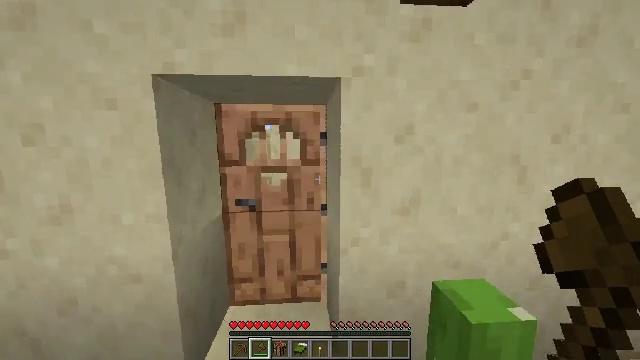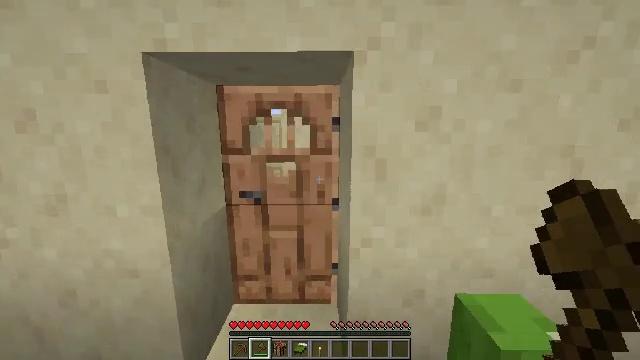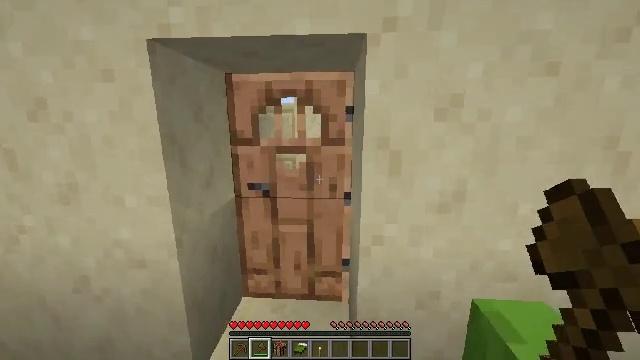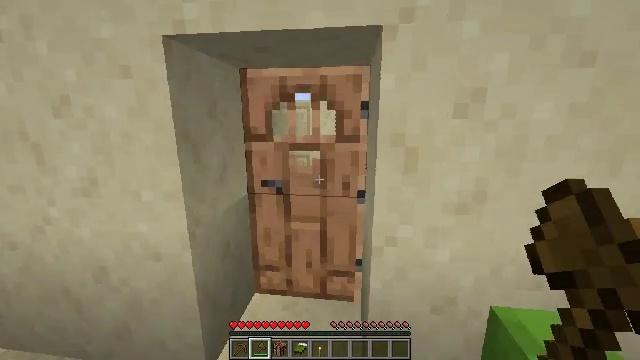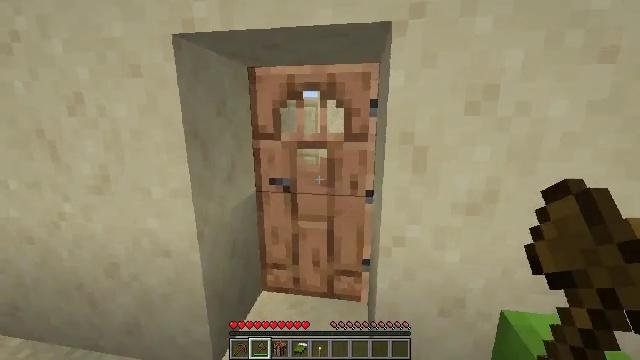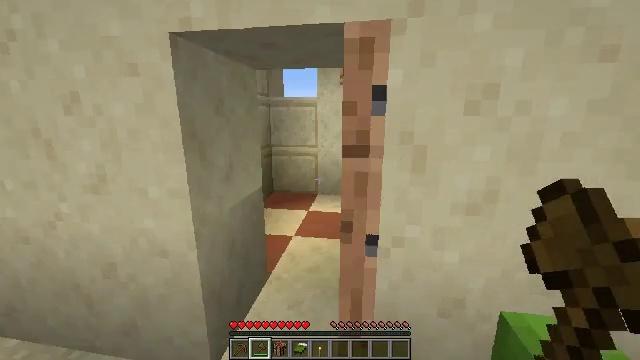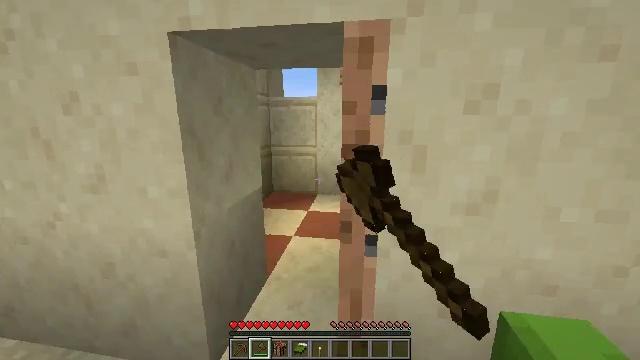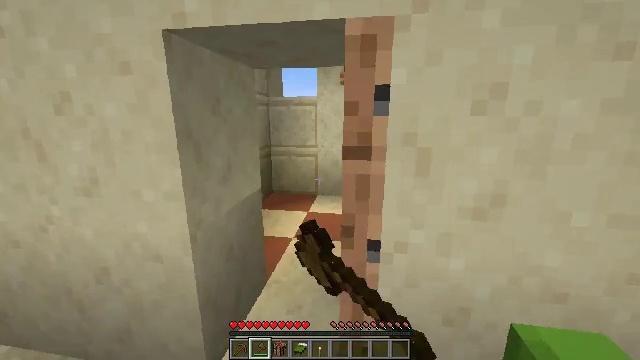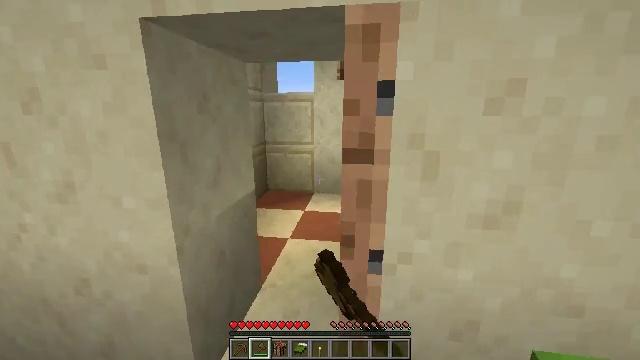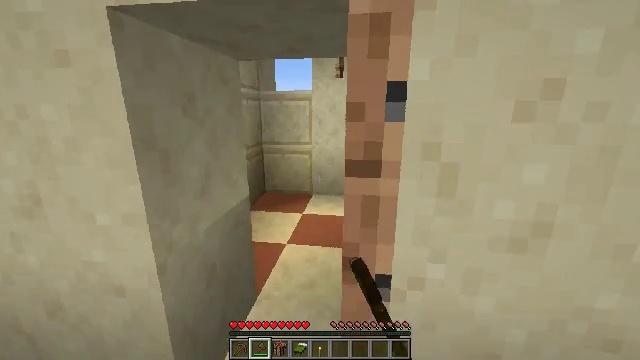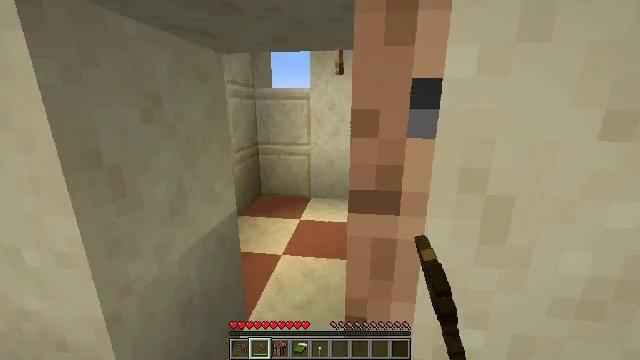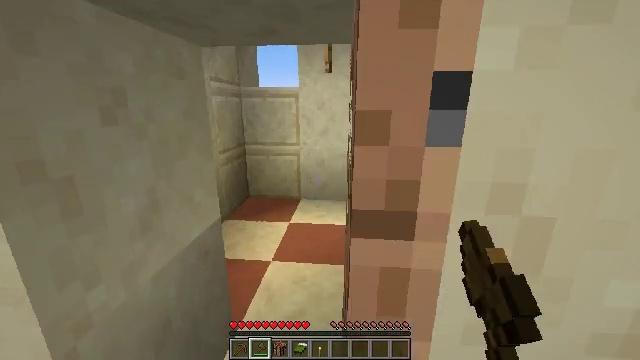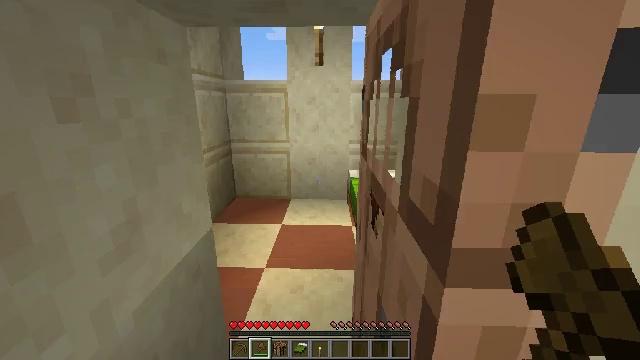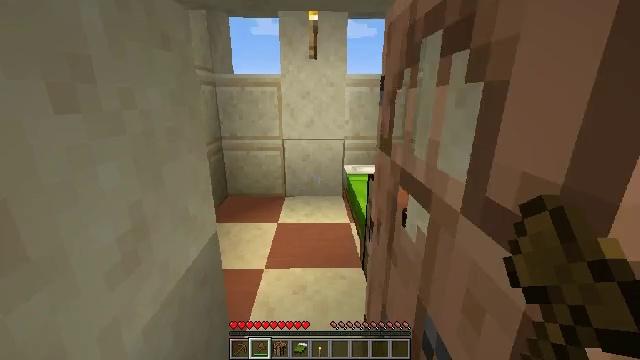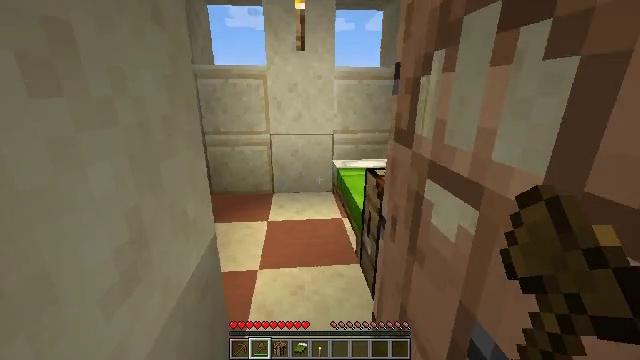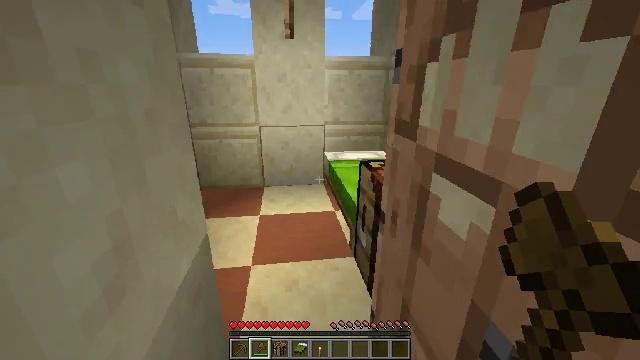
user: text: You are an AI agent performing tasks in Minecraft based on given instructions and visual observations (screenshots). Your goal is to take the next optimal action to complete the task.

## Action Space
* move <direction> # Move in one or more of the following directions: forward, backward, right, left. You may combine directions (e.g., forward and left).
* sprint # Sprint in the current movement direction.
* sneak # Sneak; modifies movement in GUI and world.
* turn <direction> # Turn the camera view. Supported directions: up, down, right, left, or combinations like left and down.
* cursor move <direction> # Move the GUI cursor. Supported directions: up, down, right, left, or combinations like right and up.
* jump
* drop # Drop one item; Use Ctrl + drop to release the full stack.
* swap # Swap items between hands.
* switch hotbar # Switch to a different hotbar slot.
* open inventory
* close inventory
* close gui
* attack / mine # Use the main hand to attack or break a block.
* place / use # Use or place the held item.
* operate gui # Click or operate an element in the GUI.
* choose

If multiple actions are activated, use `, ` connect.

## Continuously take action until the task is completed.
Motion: motion action
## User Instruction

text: Get wheat from the farmland.
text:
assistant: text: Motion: turn left and down
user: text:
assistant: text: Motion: turn left and down
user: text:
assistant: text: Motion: turn left
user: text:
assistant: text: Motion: turn left
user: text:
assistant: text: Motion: use / place
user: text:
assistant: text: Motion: use / place
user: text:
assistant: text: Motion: move forward, use / place
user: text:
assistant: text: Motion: move forward
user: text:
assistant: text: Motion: move forward
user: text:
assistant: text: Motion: move forward
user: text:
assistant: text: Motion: move forward and move left, turn right
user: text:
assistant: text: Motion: move forward and move left, turn right
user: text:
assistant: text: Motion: move forward and move left, turn right
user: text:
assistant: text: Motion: move forward and move left, turn right and down
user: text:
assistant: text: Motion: move forward and move left, turn right and down
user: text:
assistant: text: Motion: move forward and move left, turn right and down
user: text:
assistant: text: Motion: move forward, turn right
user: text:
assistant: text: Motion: move forward, turn right and down
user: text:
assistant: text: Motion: move forward, turn right
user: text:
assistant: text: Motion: move forward, turn right and down
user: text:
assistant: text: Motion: move forward, turn right and down
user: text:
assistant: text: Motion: move forward, turn down
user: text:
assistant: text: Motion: turn right and down
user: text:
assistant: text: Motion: turn right and down
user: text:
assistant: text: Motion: turn right and down
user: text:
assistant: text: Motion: turn right
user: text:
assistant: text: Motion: no_op
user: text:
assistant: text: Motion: no_op
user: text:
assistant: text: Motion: turn left
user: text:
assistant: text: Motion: turn left